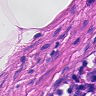
Metastatic tissue present: no